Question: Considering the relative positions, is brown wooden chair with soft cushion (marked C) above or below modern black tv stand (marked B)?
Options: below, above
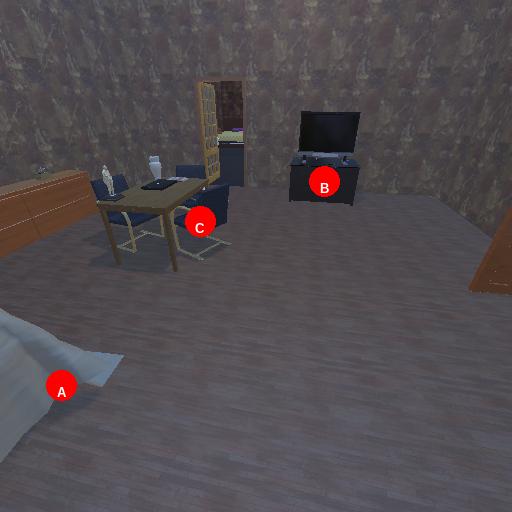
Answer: below